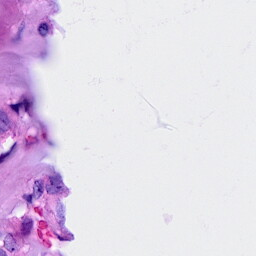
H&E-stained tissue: Ovarian